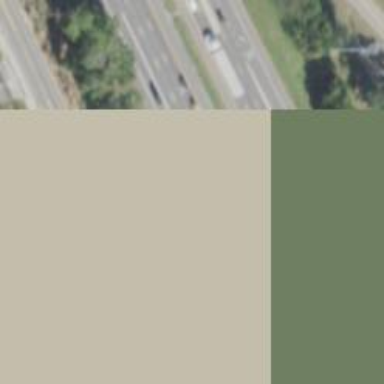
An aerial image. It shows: Asphalt motorway.